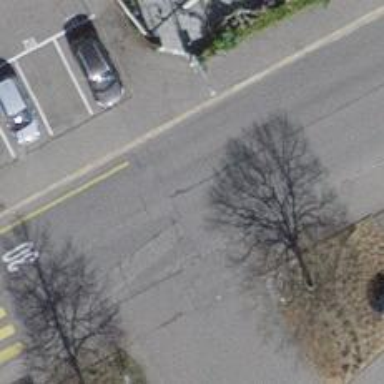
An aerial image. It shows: Tertiary road with asphalt surface and sidewalks on both sides.